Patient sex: F
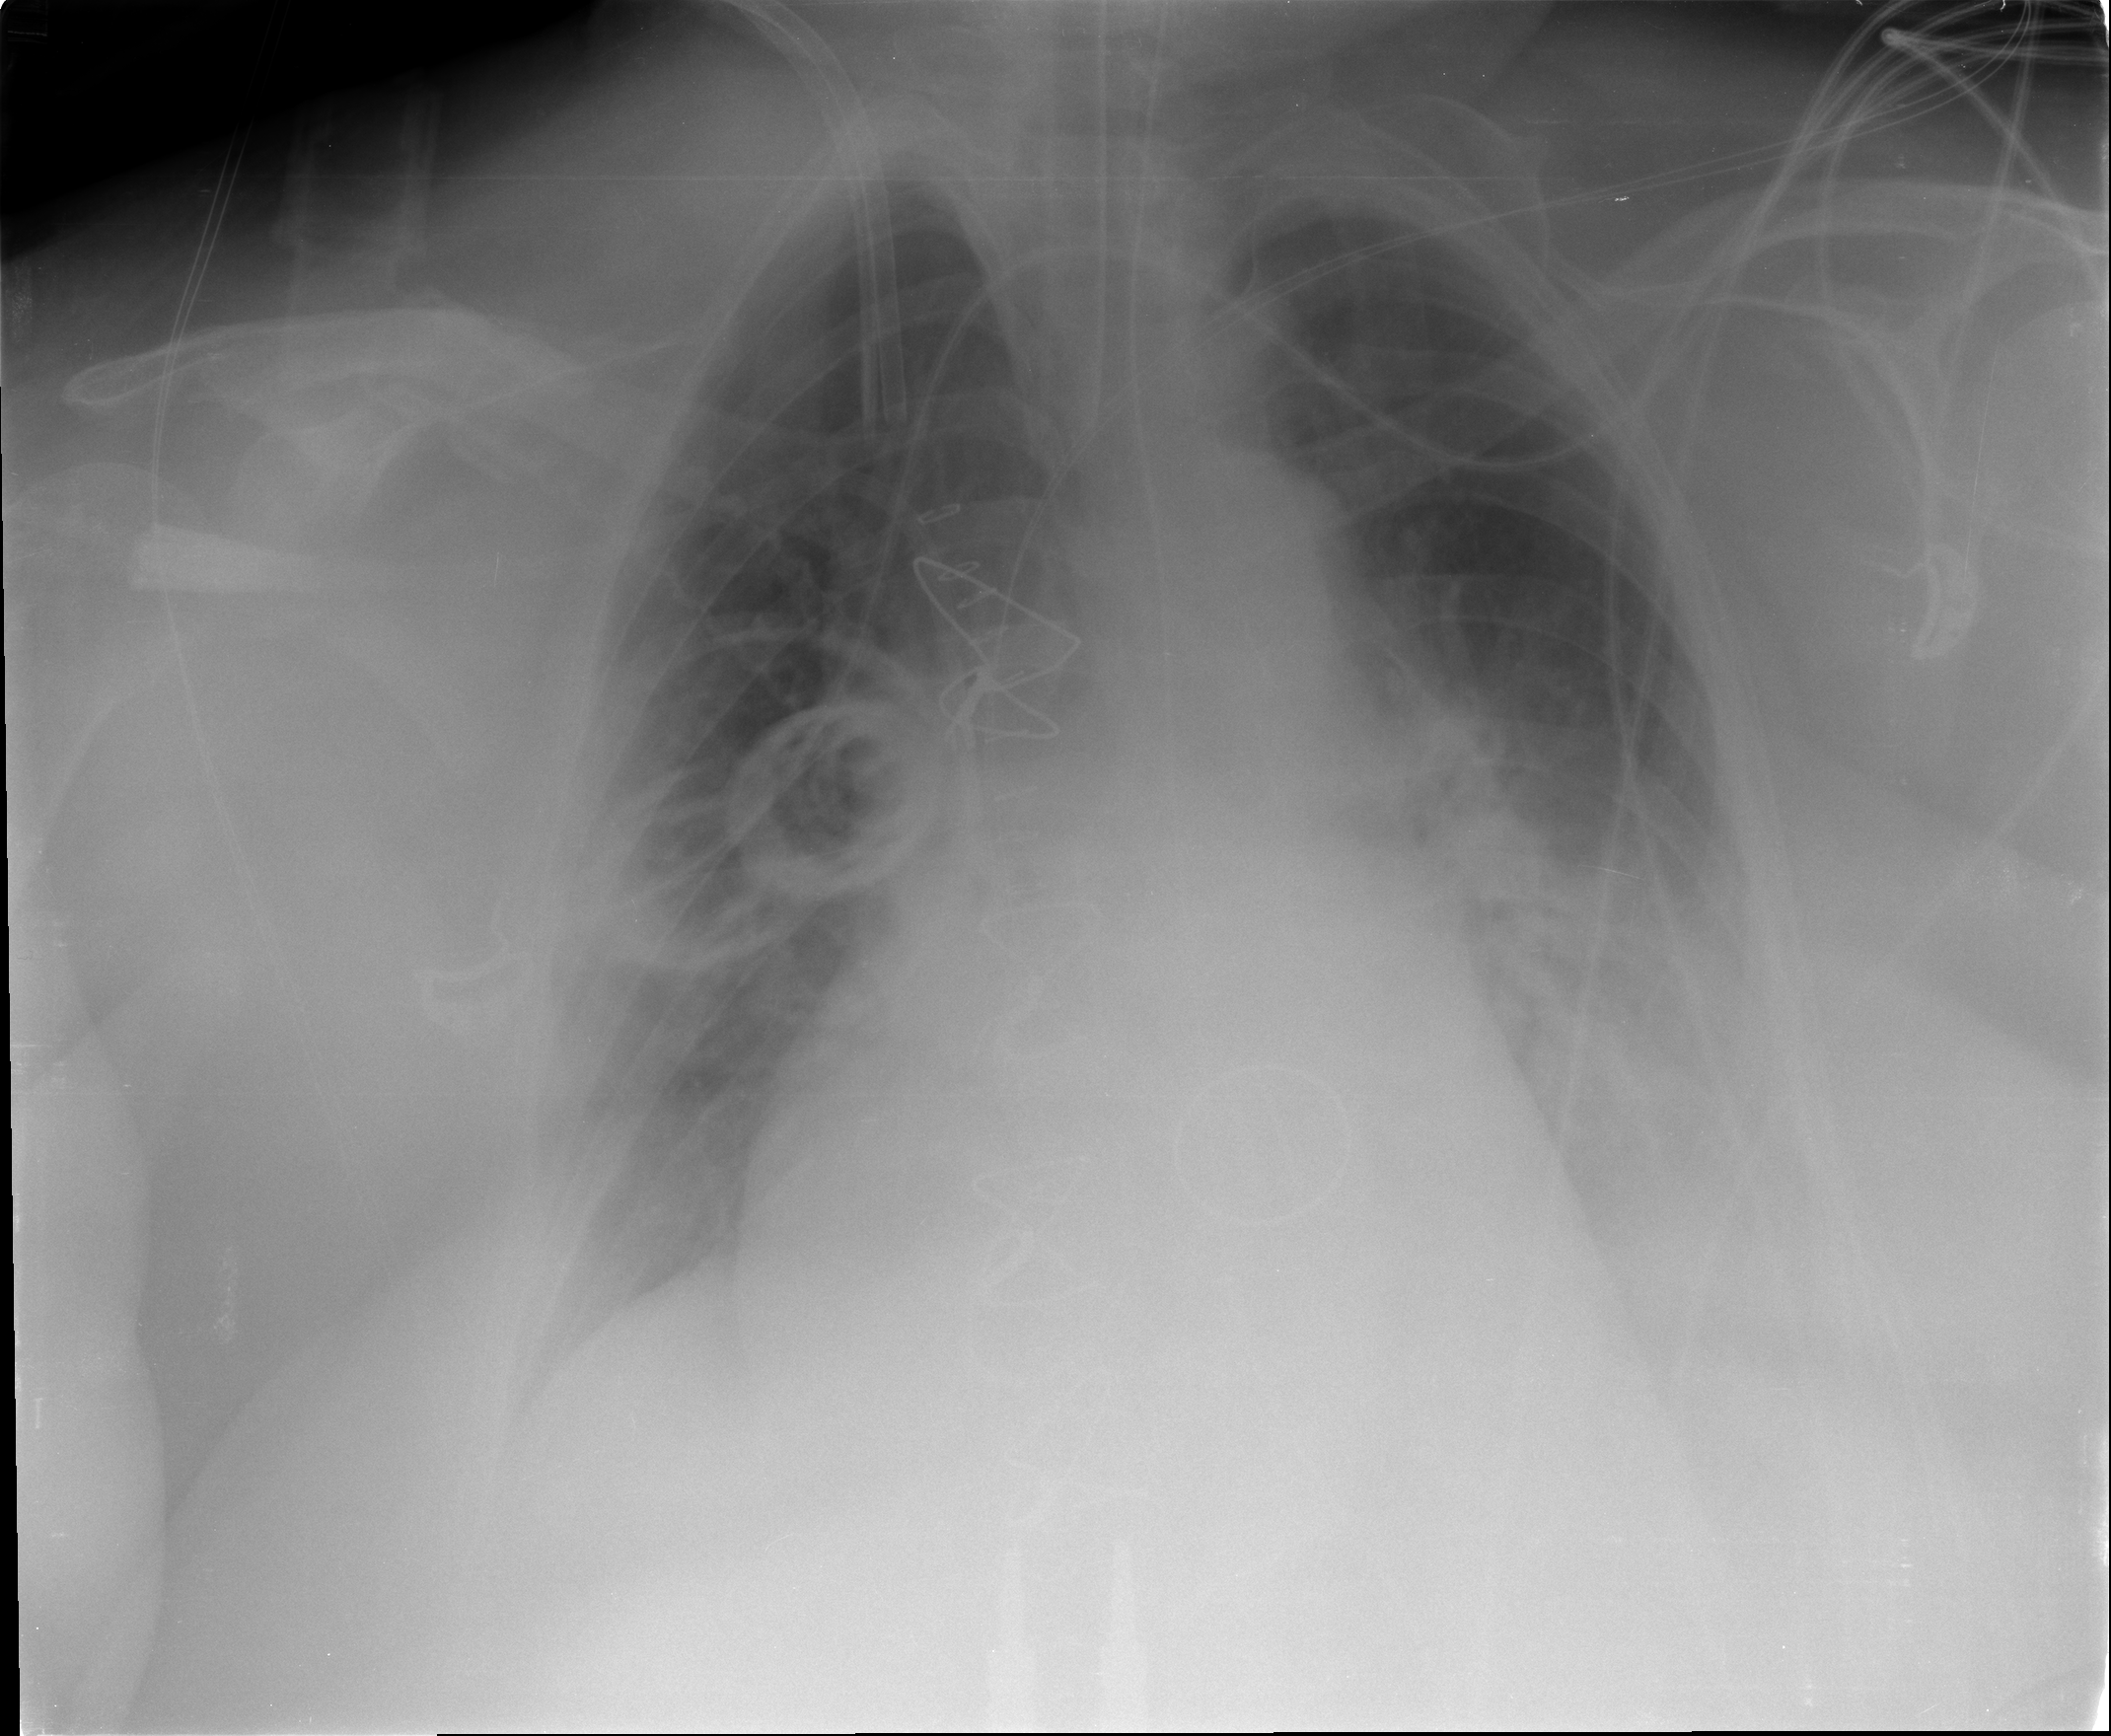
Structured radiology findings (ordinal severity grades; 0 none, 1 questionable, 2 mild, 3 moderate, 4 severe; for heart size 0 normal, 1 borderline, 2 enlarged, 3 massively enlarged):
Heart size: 2
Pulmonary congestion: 2
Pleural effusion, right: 0
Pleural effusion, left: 2
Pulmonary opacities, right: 0
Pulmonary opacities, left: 0
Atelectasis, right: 0
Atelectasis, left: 2